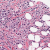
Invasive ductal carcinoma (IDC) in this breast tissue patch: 1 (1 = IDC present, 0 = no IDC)